Question: I am using drupal 7's premium responsive theme, and I cannot seem to make the drop-down transparency work. I have used both methods of making items transparent and neither worked.
1st -
'''
#main-menu li li a,
#main-menu li li a:link,
#main-menu li li a:visited {
background-color: none;
background: rgb(0, 16, 38);
background: rgba(0, 16, 38, 0.75);
border-top-width: 0;
color: #fff;
font-size: 14px;
padding: 10px 10px;
text-transform: none;
width: 85px;
font-weight: 400;
}
'''
2nd - made a transparent image in photoshop
'''
#main-menu li li a,
#main-menu li li a:link,
#main-menu li li a:visited {
background-color: none;
background-image: url('images/transparent.png');
background-repeat: repeat;
border-top-width: 0;
color: #fff;
font-size: 14px;
padding: 10px 10px;
text-transform: none;
width: 85px;
font-weight: 400;
}
'''
For some reason I cannot remove the background color through my css, even with background set to none (yes I have tried deleting it completely, using !important, and transparent).
I think part of the problem is that the actual base theme won't let you have the sub-menu background color be equal to nothing, yet I have searched through the php and haven't been able to find anything that would be declaring the background to grab a default color. Any thoughts?
Here is a screenshot

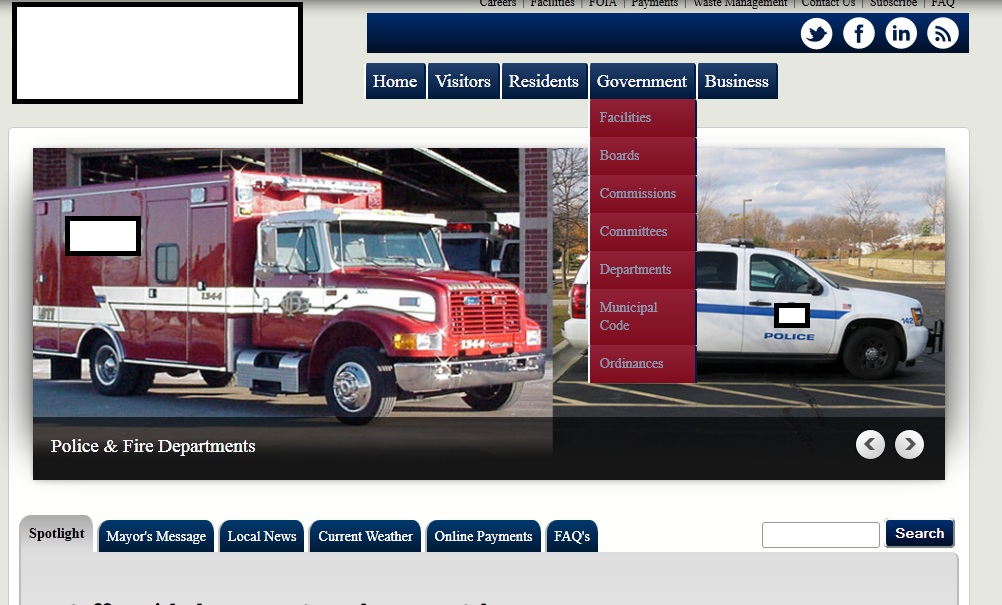
Answer: In the inspector in Chrome I've added in the following style:
'''
#main-menu li ul li a {
background: red !important;
opacity: 0.5;
}
'''
This has changed the sub nav items for me. It looks like you're missing the ul in the selectors. Try changing it to this:
'''
#main-menu li ul li a,
#main-menu li ul li a:link,
#main-menu li ul li a:visited {
background: rgb(0, 16, 38);
background: rgba(0, 16, 38, 0.75);
border-top-width: 0;
color: #fff;
font-size: 14px;
padding: 10px 10px;
text-transform: none;
width: 85px;
font-weight: 400;
}
'''